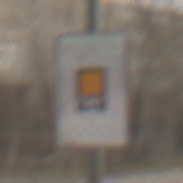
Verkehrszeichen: KennzeichnungspflichtigeFahrzeugeGefaehrlicheGueterOhnePfeilsymbol
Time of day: MorningAfternoon
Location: Outdoor (Nature)
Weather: PartlyCloudy
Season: Winter
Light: Natural